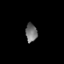
Tissue: prostate
Cell type: Epithelial cells
Senescence score: 0.3375
Nuclear area (px): 211
Mean DAPI intensity: 112.934